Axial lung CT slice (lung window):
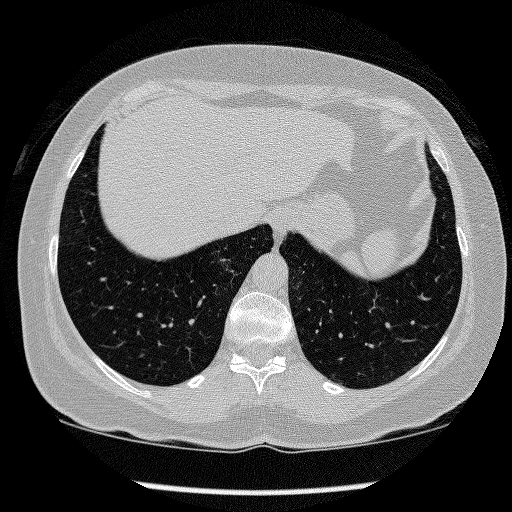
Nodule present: no